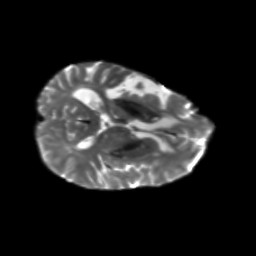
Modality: T2w
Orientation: axial
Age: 46
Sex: male
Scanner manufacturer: siemens
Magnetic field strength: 3 T
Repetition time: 5.25 s
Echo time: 0.08 s